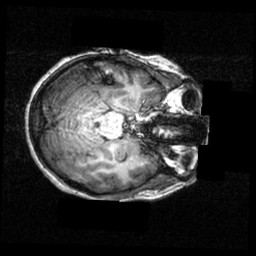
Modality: T1w
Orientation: axial
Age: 19
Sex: female
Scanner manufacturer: siemens
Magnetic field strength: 3.951 T
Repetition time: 1.5 s
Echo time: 0.00335 s